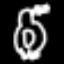
Label: frog